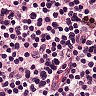
Metastatic tissue present: no